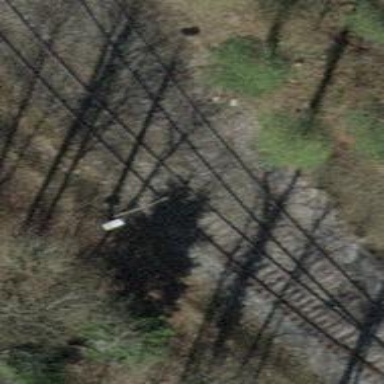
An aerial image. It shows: Single railway spur track.